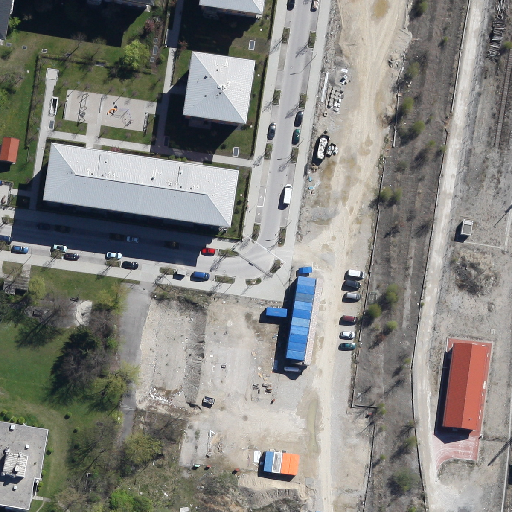
Referring expression: car